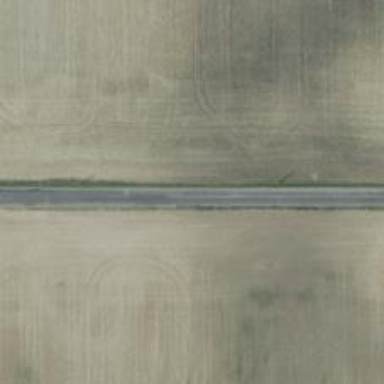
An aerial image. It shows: Unclassified road.